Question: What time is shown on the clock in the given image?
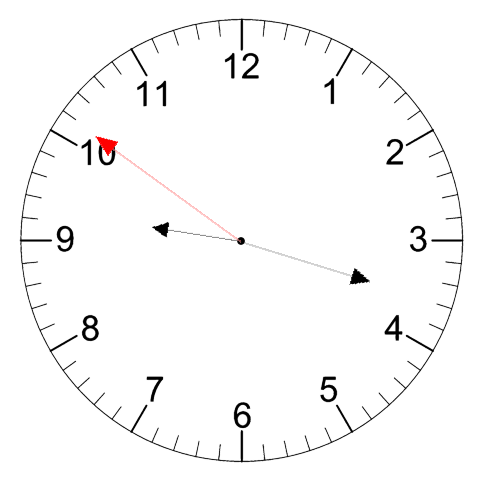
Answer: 09:17:51